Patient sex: M
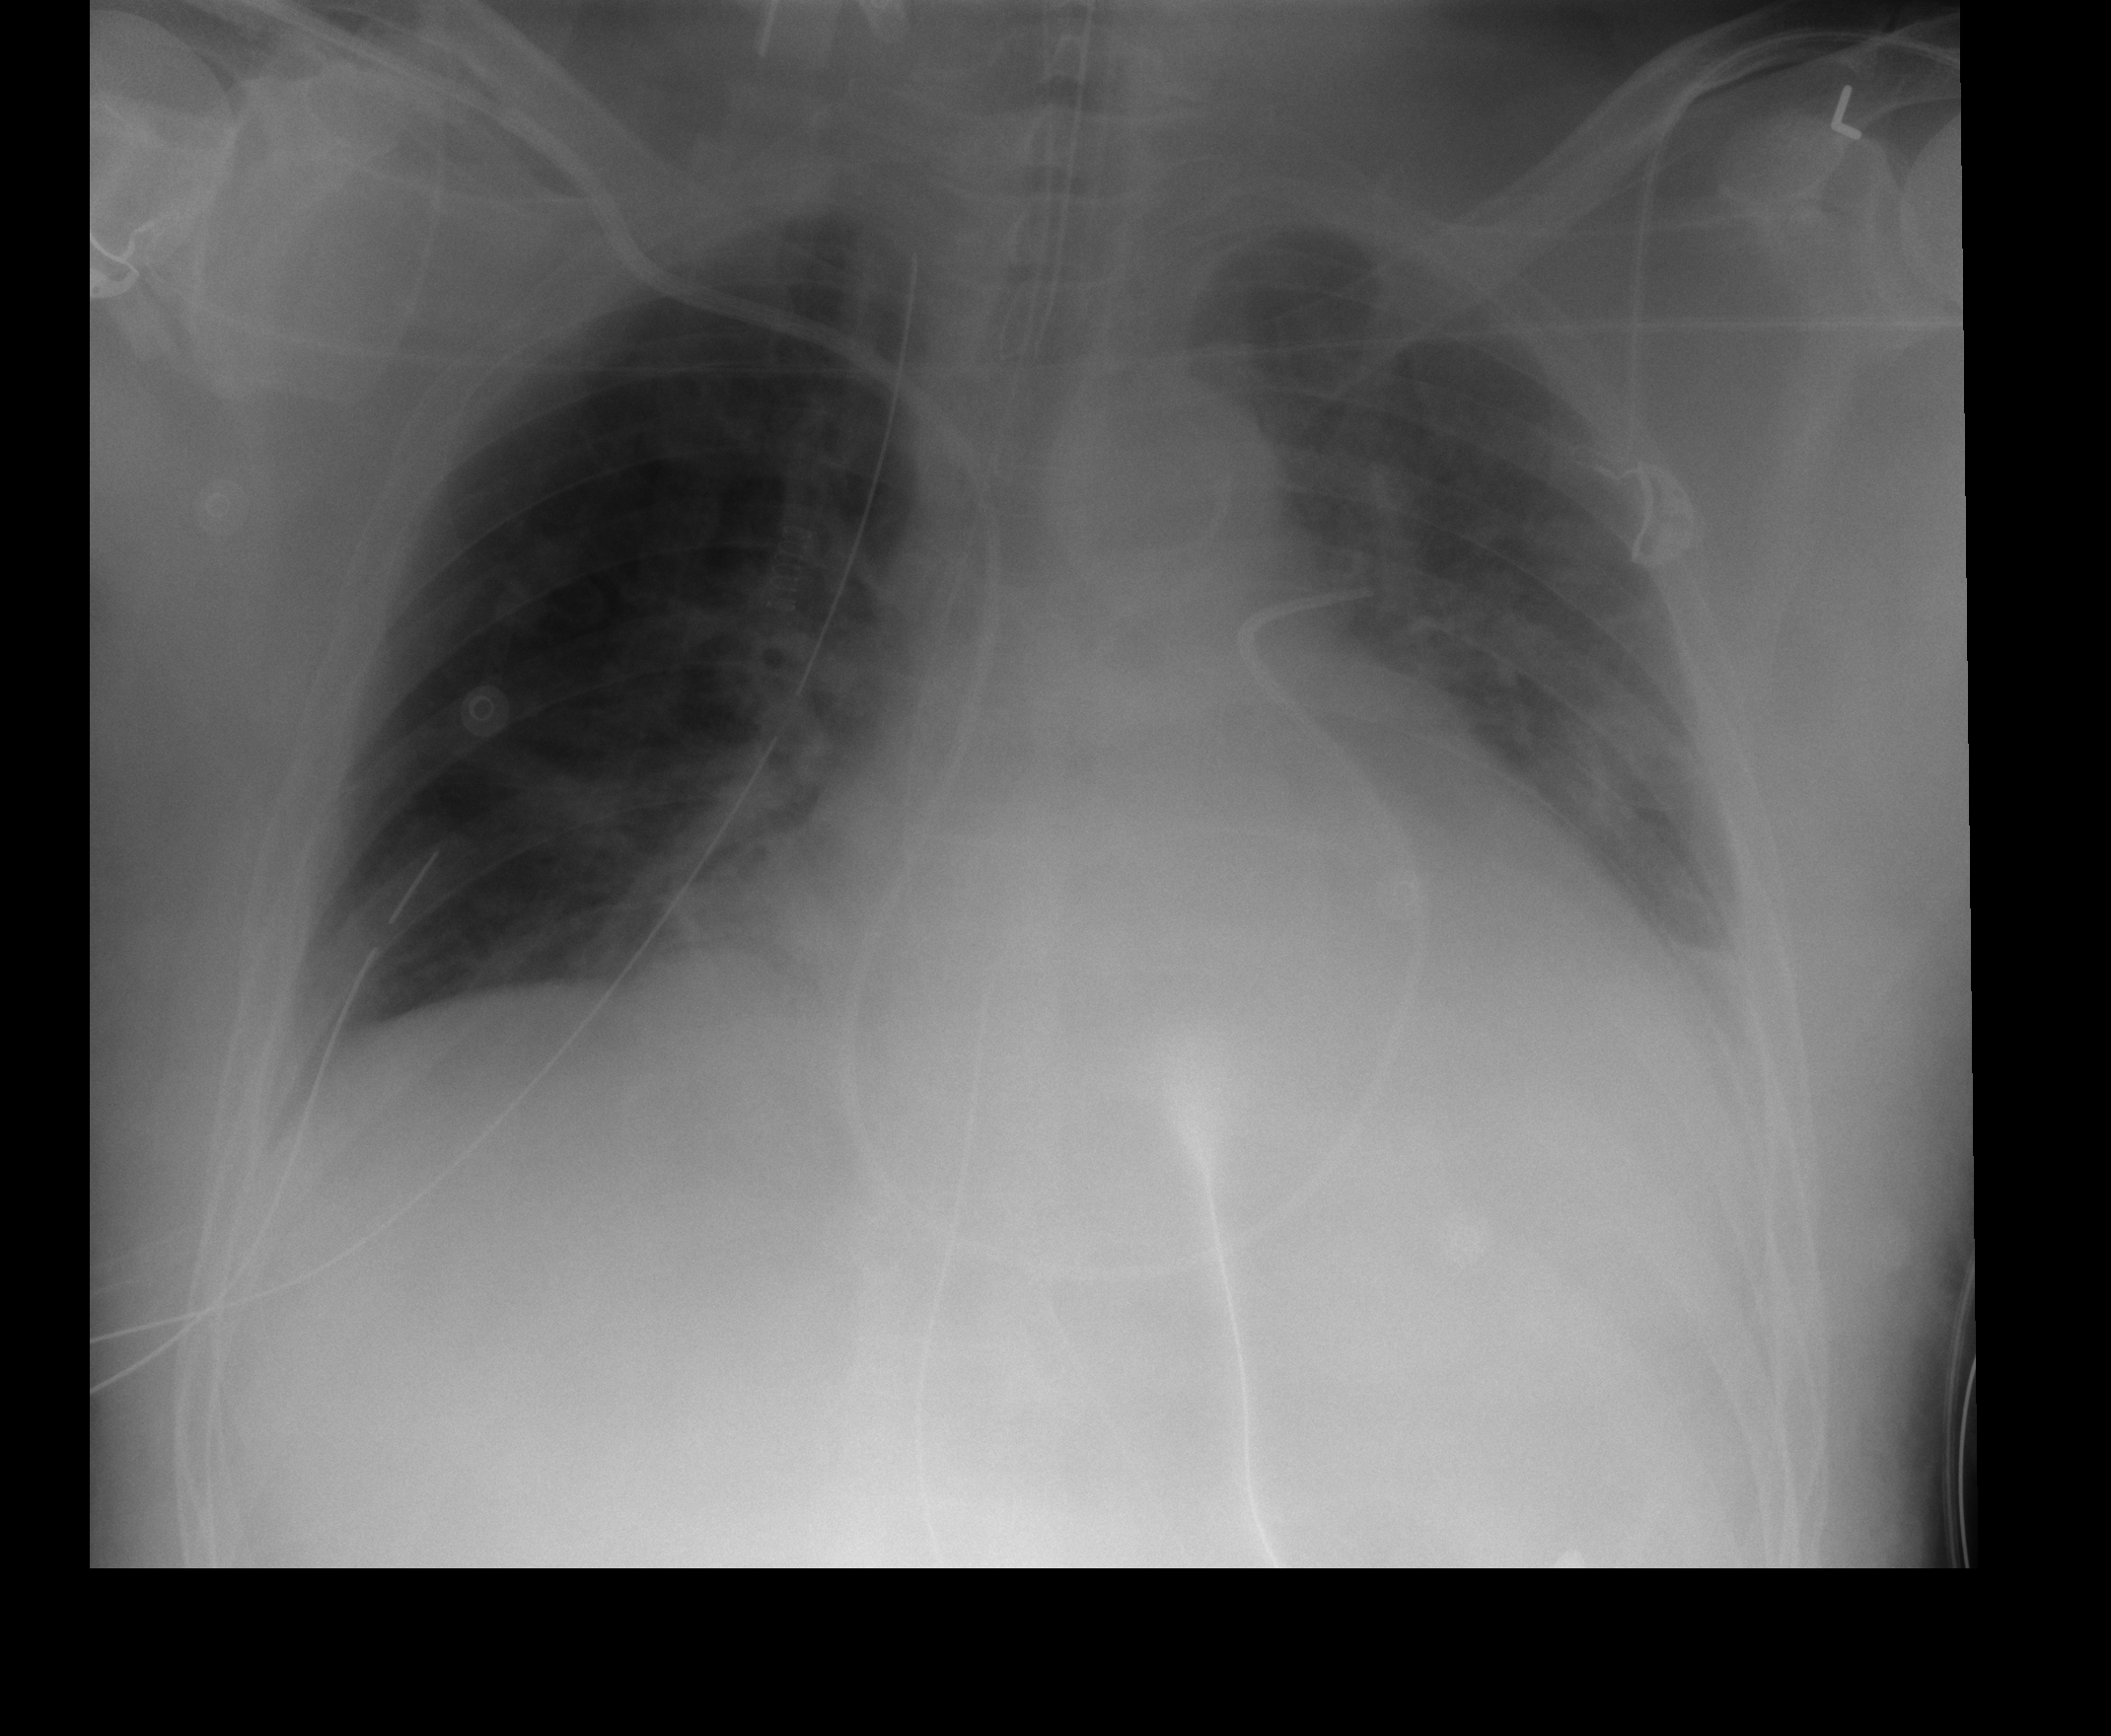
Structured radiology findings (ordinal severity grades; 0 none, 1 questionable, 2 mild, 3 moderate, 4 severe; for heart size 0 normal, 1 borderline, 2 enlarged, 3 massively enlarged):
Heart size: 3
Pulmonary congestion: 2
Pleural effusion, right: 0
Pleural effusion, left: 2
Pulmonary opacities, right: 1
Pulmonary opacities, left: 1
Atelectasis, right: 2
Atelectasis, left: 2